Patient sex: F
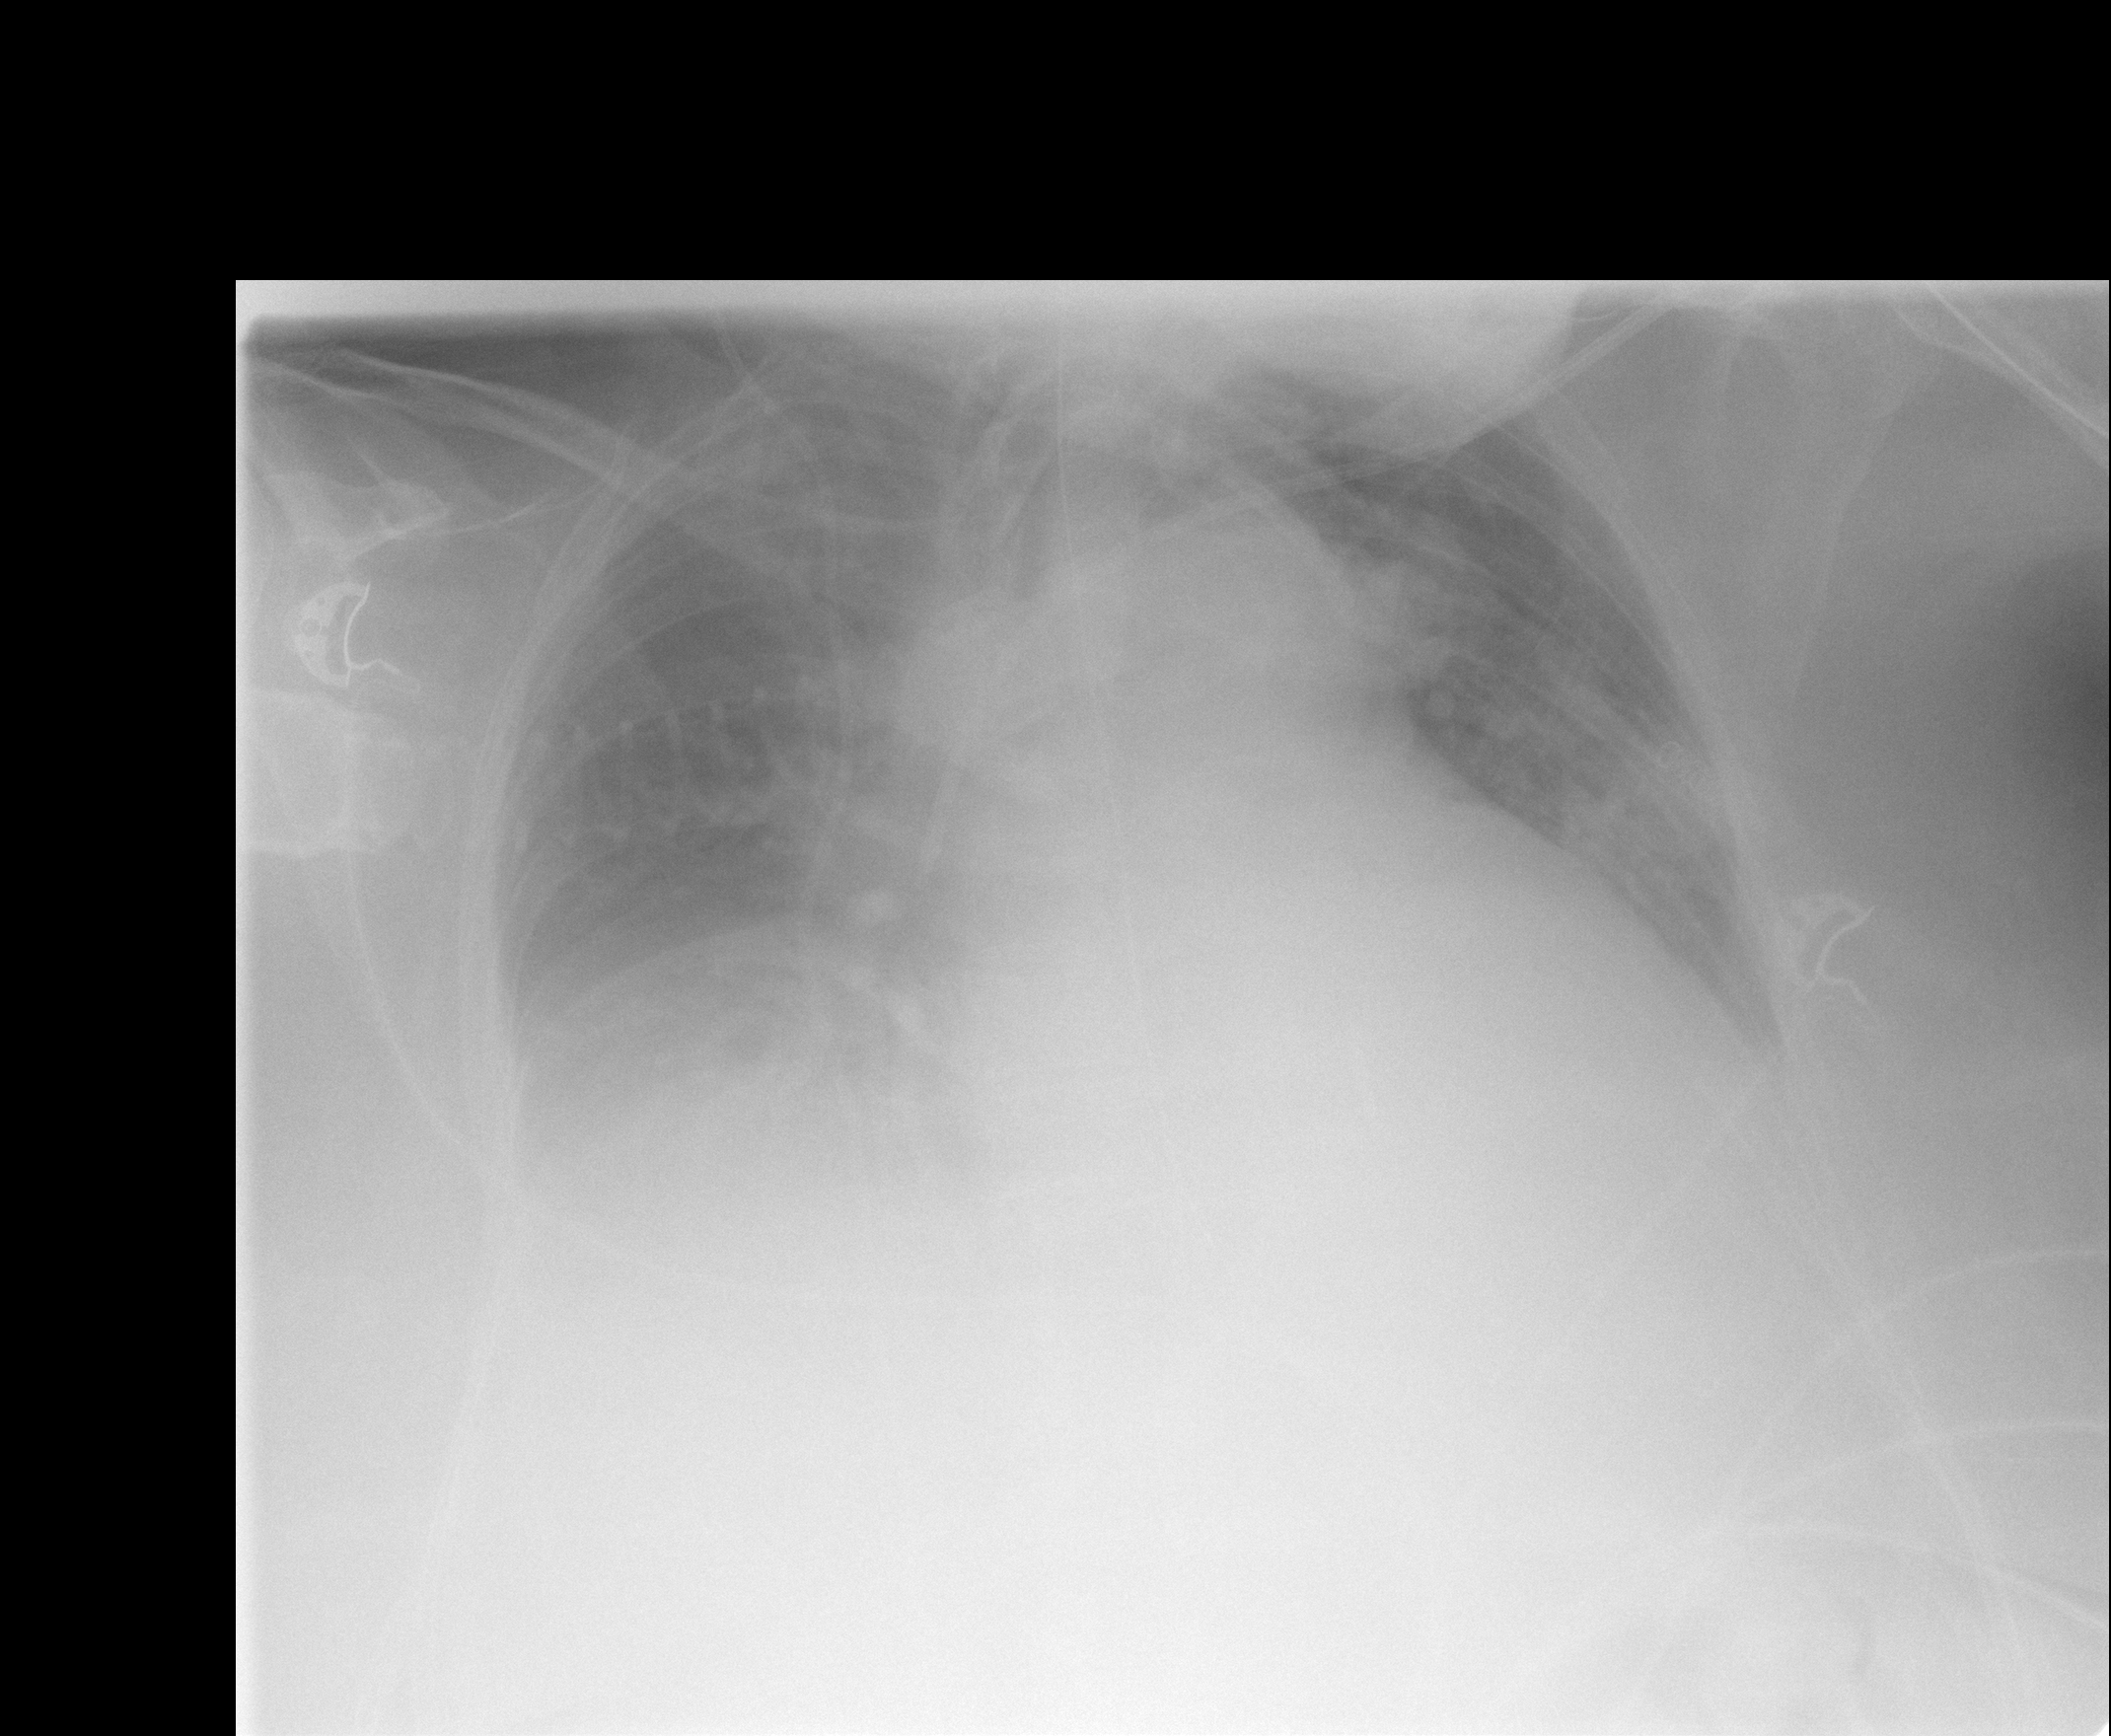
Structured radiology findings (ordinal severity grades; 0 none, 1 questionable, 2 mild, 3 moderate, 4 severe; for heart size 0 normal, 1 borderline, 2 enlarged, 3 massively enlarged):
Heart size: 0
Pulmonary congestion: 0
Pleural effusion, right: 0
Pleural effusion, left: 0
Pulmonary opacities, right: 1
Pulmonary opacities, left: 2
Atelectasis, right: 2
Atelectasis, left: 2